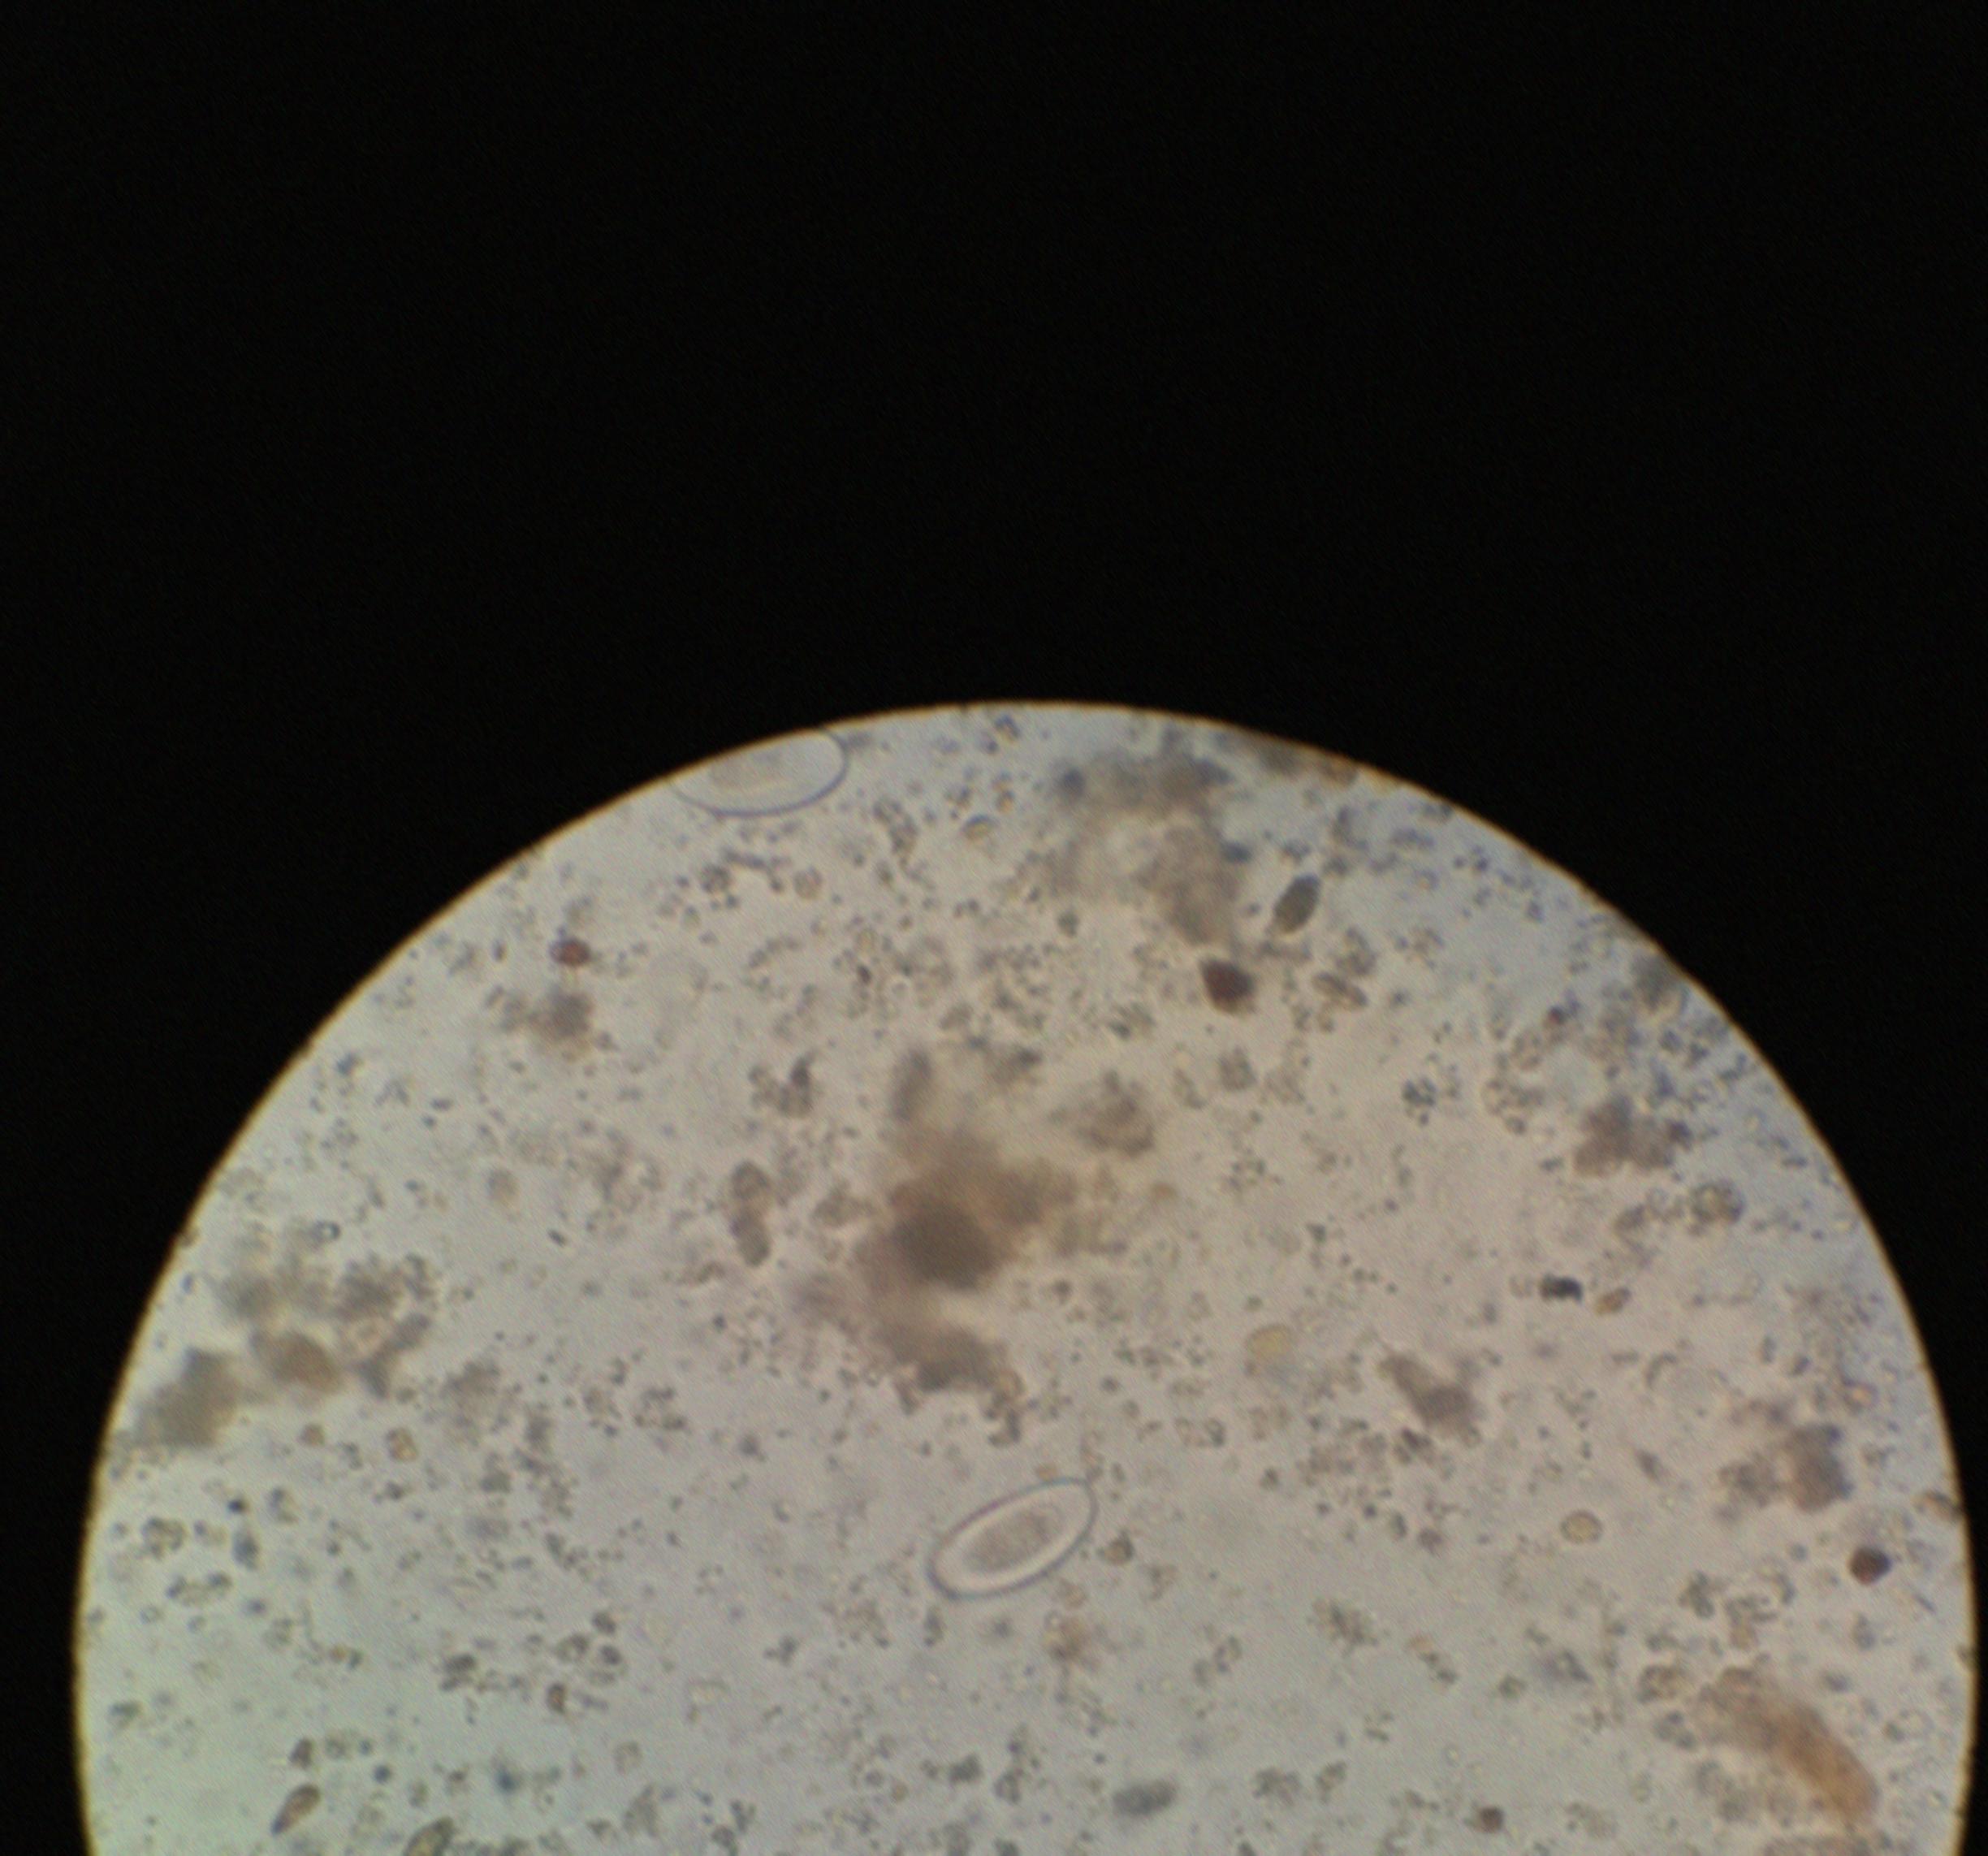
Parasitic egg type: Enterobius vermicularis